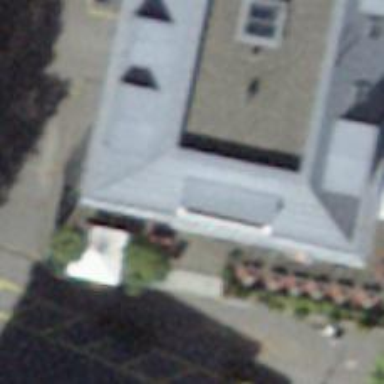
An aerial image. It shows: Restaurant.